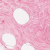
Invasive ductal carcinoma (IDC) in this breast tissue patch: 0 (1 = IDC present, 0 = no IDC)